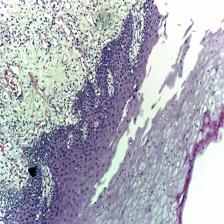
Diagnosis: Normal